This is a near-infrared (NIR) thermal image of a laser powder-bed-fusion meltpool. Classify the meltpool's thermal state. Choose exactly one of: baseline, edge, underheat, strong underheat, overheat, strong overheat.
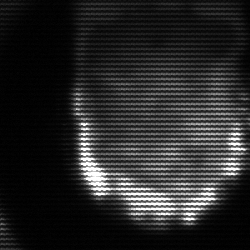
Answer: baseline